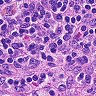
Metastatic tissue present: no